Aerial crown-view tile of a tropical tree (Barro Colorado Island, Panama), acquired 20241216:
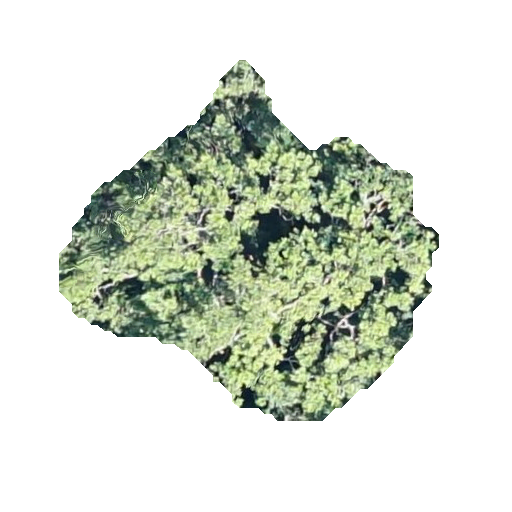
Species: Simarouba amara
GBIF accepted scientific name: Simarouba amara
Crown area: 116.898 m²